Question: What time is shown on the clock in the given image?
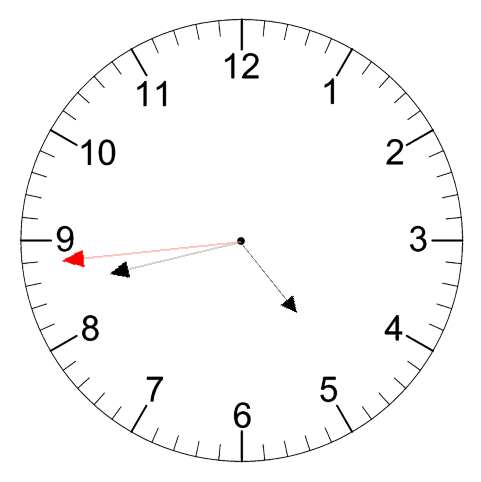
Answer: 04:42:44